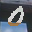
Label: 0